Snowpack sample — Snodgrass Mountain, Crested Butte, Colorado (2/4/25, 12:06 PM MST)
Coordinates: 38.923, -106.968
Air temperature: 35 °F
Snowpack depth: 80 cm
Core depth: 80 cm
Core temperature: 32 °F
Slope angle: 14°, slope face: 78°
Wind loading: low
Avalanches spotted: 0
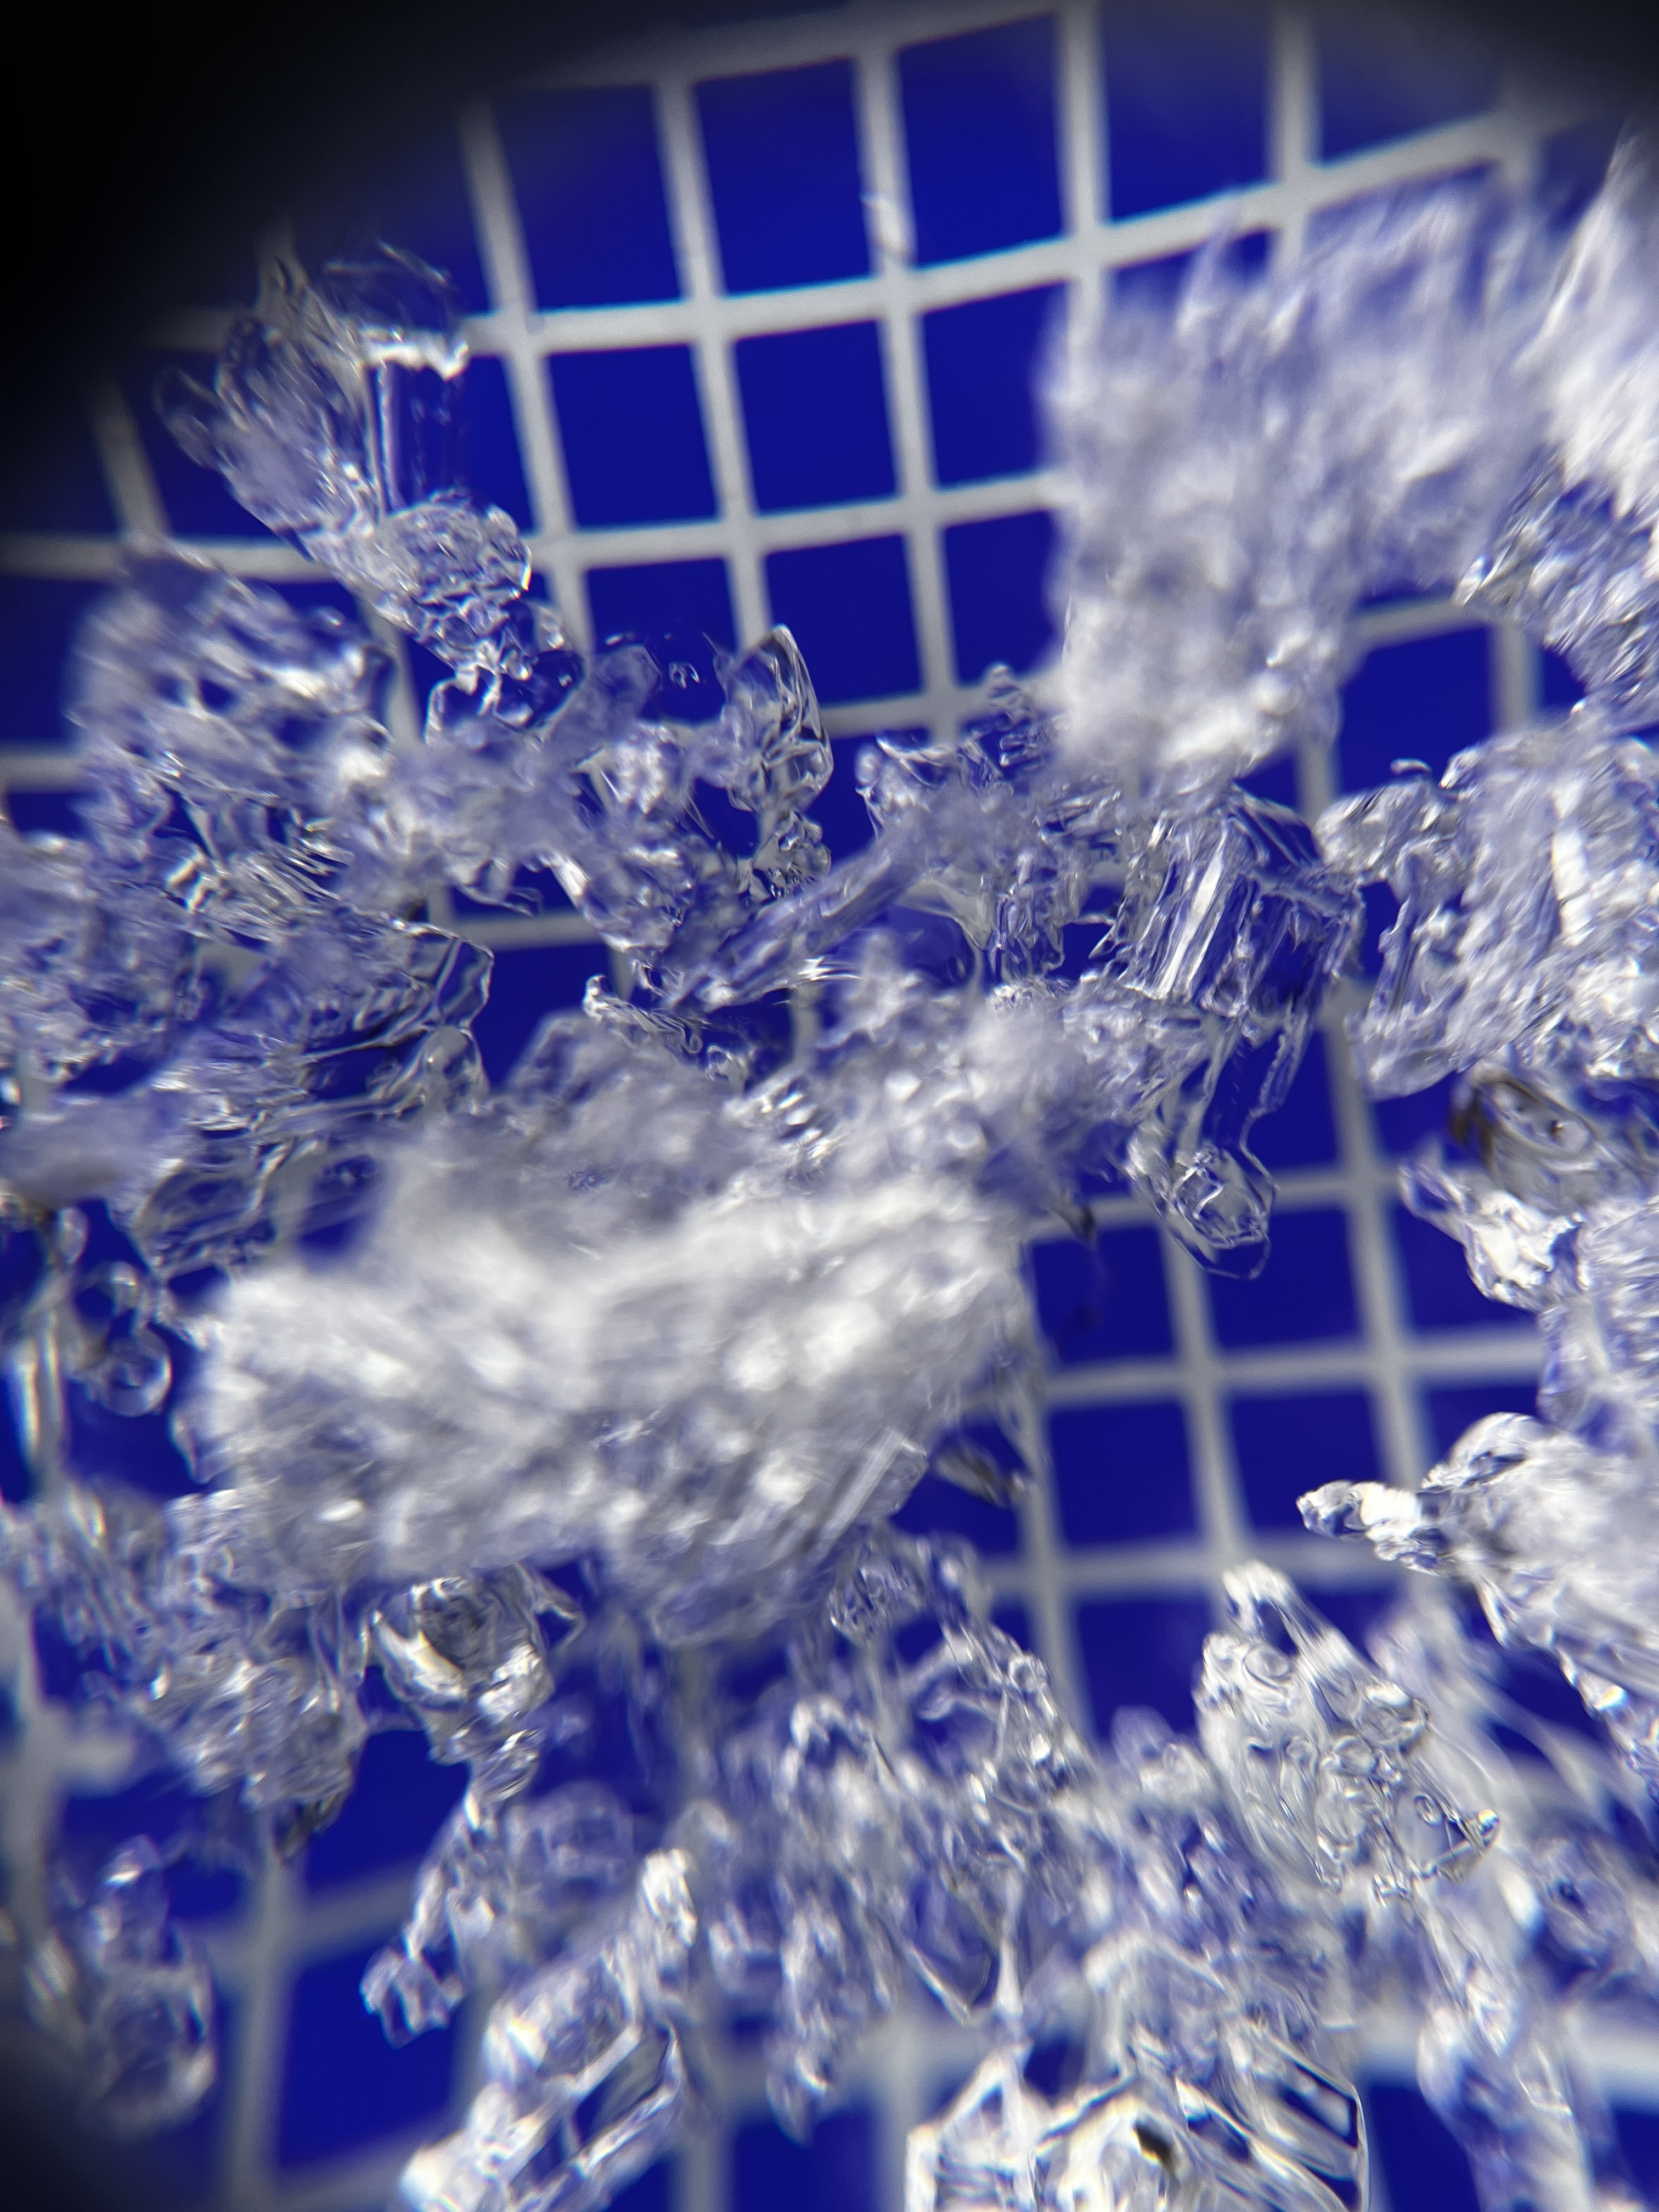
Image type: magnified_profile
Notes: No avalanches nearby, unusually warm weather for the last month reported by residents, Collected 25 yards from treeline